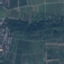
Label: PermanentCrop